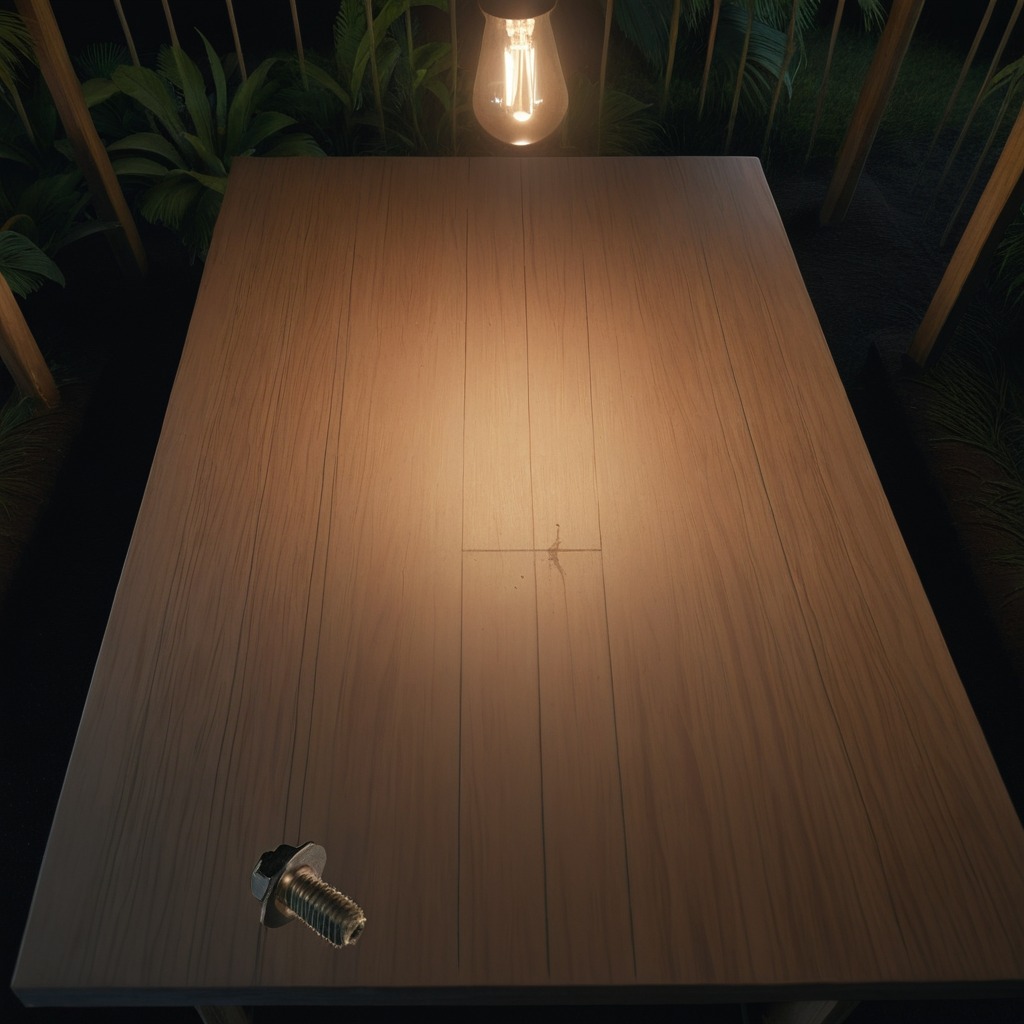
A metal screw lying on a wooden table inside a jungle field workshop tent at night.